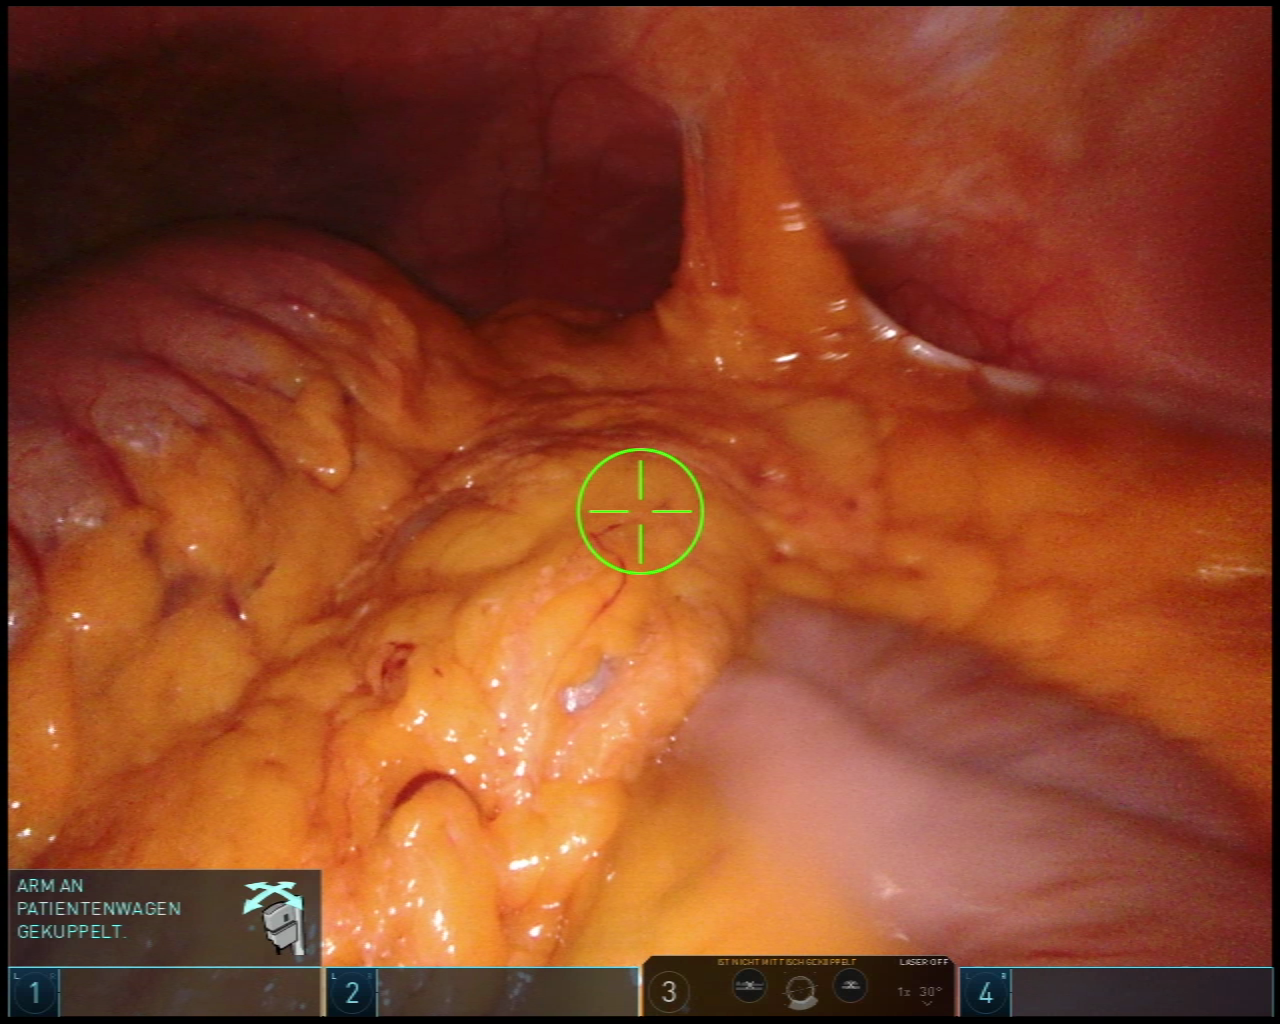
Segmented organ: stomach
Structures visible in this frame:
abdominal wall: yes
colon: yes
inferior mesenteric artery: no
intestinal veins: no
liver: no
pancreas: no
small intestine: yes
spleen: no
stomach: yes
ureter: no
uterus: no
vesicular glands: no